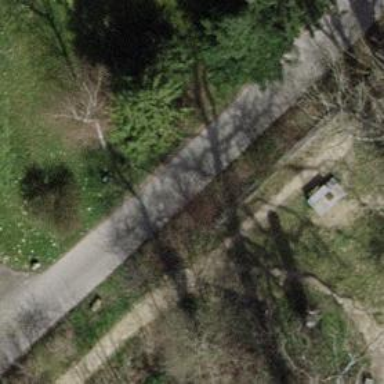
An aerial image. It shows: Compacted path road.